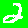
Digit: 2